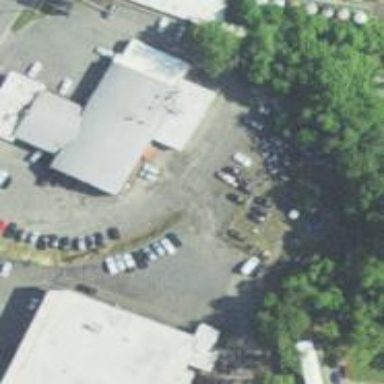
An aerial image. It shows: Building that houses car repair shop.